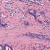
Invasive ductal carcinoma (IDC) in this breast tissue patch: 1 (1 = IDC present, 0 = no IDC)